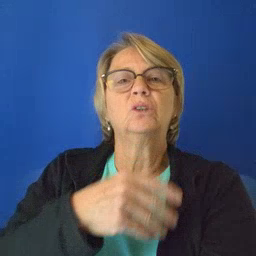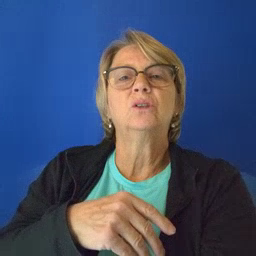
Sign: fish